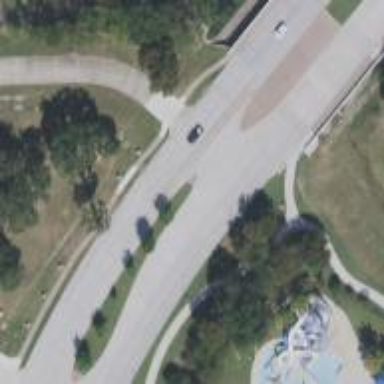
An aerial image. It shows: Secondary link road.